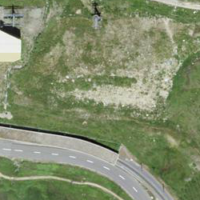
EUNIS habitat code: 26
Species observed at this site:
Campanula barbata
Bartsia alpina